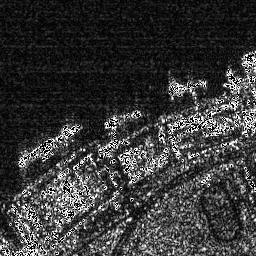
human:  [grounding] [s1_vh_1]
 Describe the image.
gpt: In the satellite image, there is  <ref>2 medium ship </ref> <box>[[21, 46, 32, 54, 0], [5, 52, 21, 65, 0]]</box> located at left,  <ref>1 medium ship </ref> <box>[[39, 41, 55, 50, 0]]</box> located at center,  <ref>1 small ship </ref> <box>[[64, 31, 73, 37, 0]]</box> located at center.